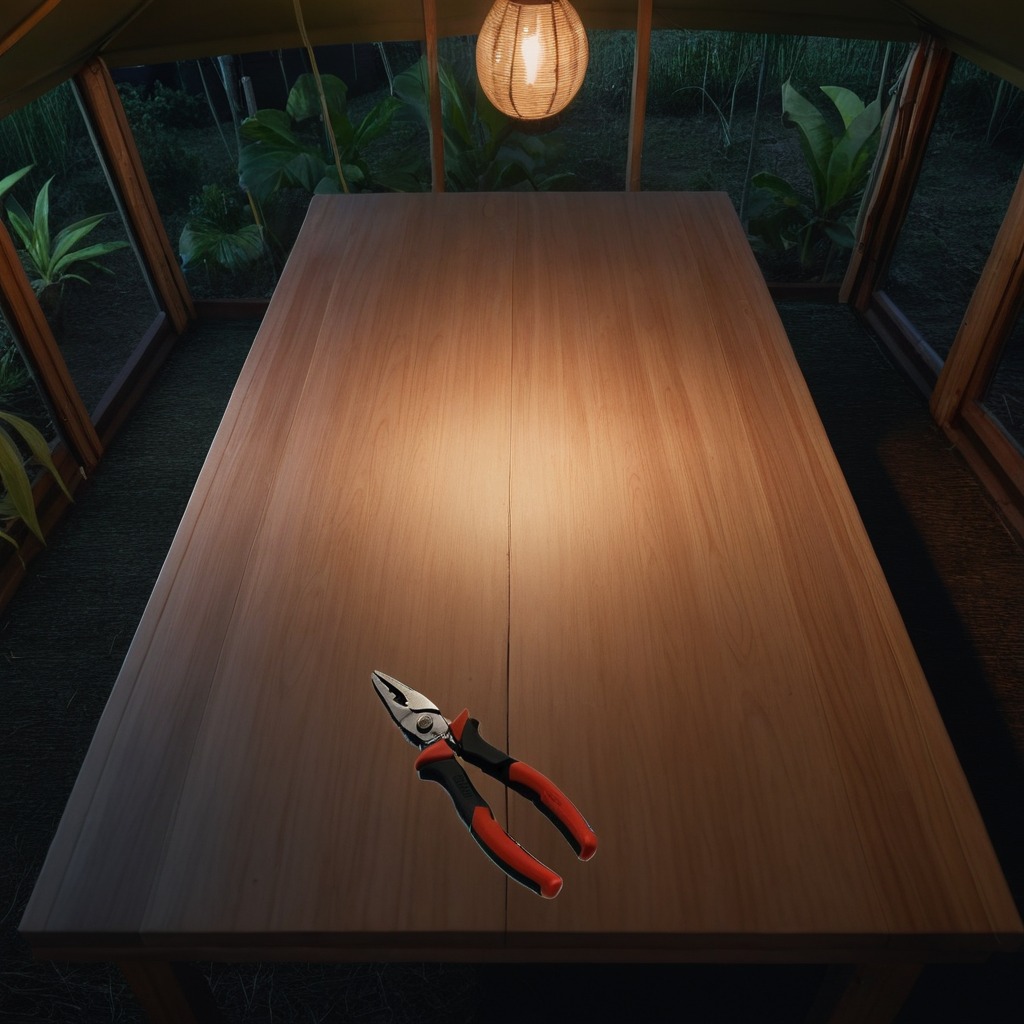
A plier is lying on a wooden table inside a jungle field workshop tent at night.